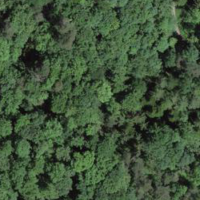
EUNIS habitat code: 41
Species observed at this site:
Lathyrus vernus
Salvia glutinosa
Ilex aquifolium